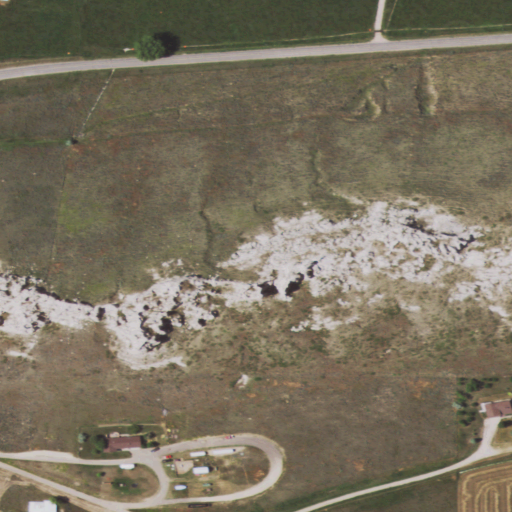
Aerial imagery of mountain in Wyoming named Chalk Buttes containing shrub, grassland, open development, pasture, low intensity development, and medium intensity development